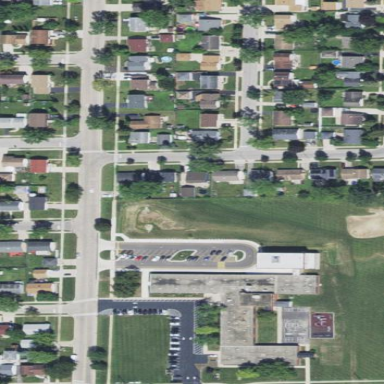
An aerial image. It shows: School.